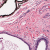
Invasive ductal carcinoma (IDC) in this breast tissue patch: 0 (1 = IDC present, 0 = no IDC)